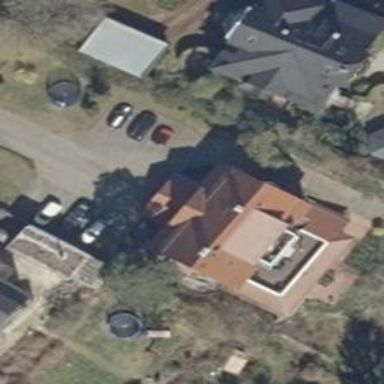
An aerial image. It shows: House with gambrel roof shape.